Question: Count the number of objects in the diagram.
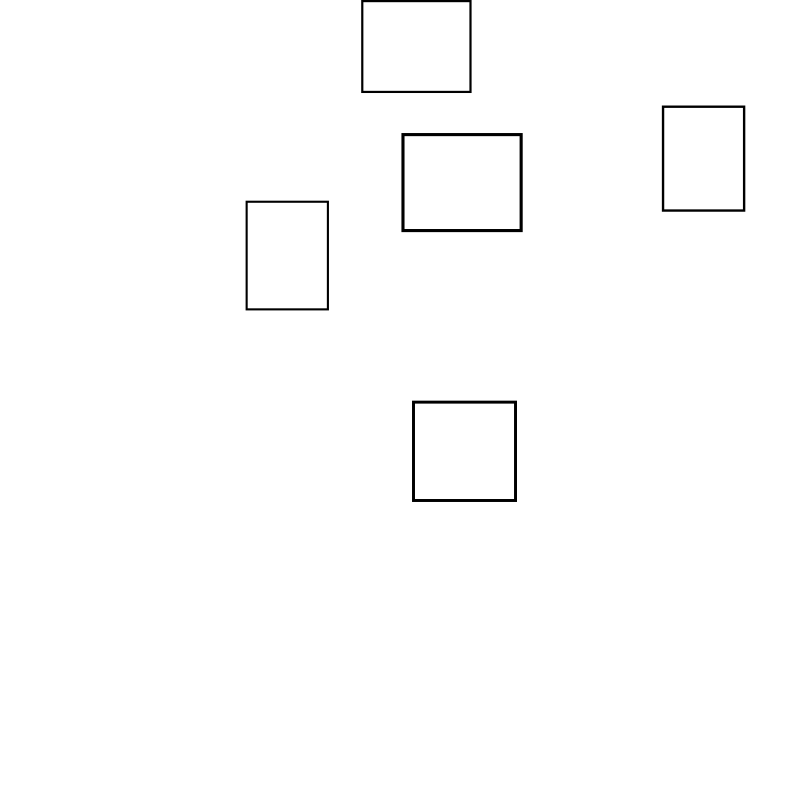
Answer: 5